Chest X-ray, AP view. Patient: 39 years old, sex M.
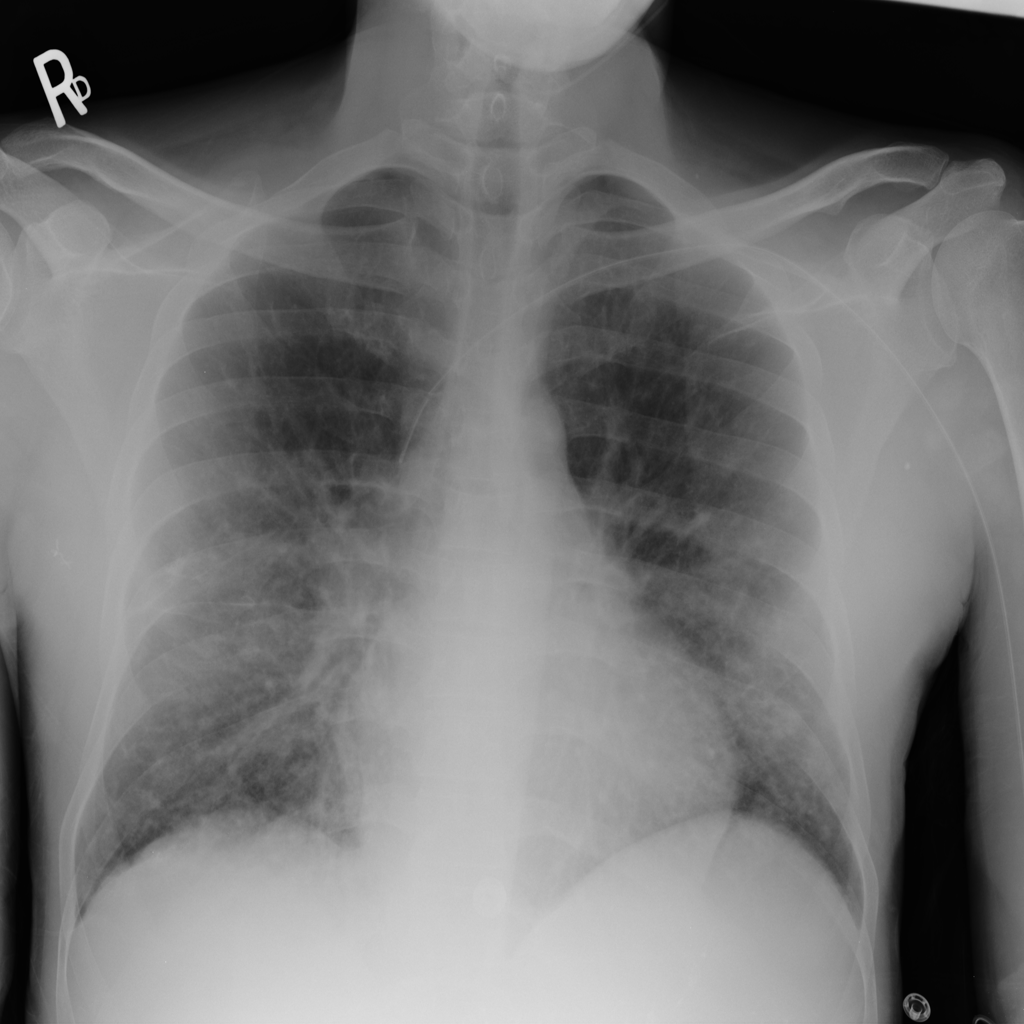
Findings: No Finding